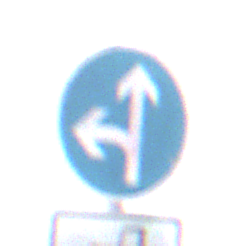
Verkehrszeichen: VorgeschriebeneFahrtrichtungGeradeausOderLinks
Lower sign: MehrspurigeFahrzeugeFrei8
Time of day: MorningAfternoon
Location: Outdoor (Nature)
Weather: Overcast
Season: NotSpecified
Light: Natural